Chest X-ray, AP view. Patient: 39 years old, sex F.
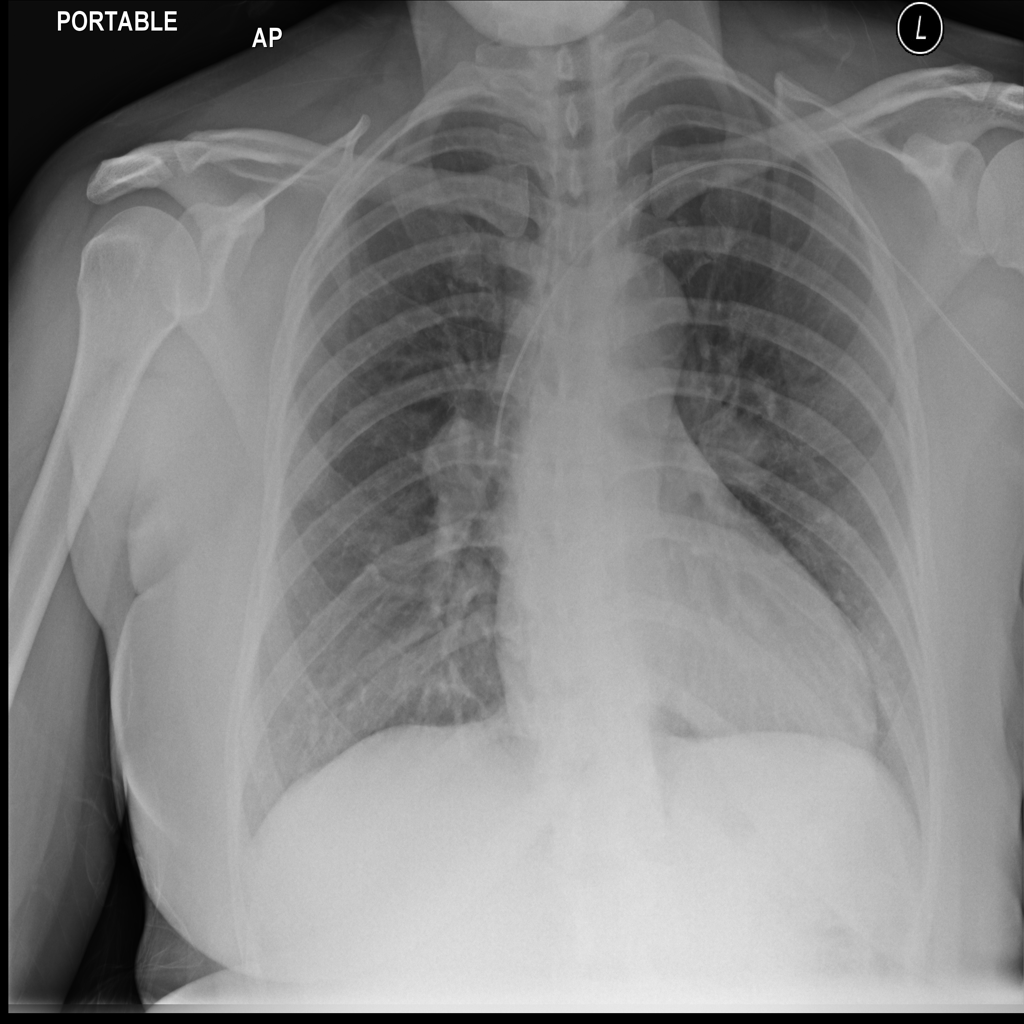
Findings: No Finding